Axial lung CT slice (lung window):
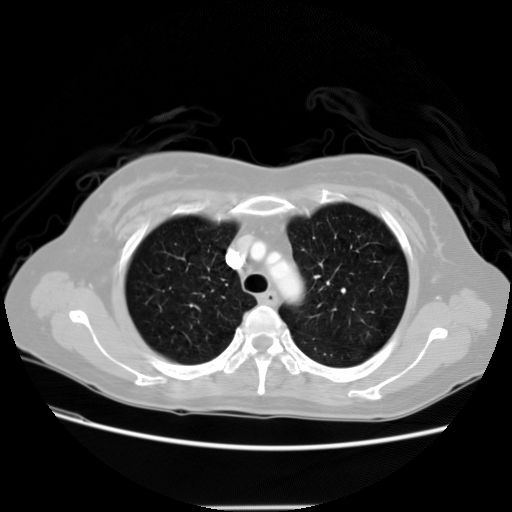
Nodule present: no